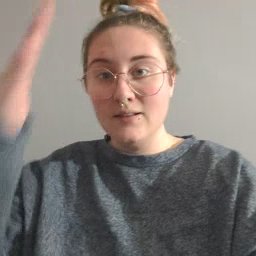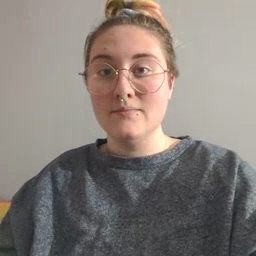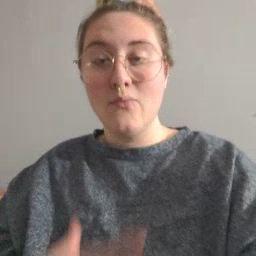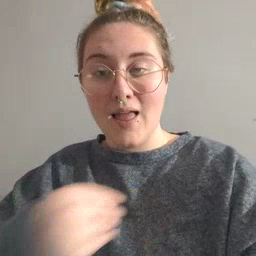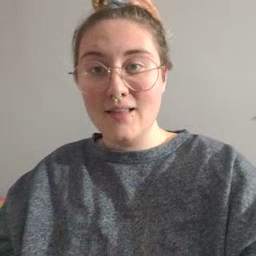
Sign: white